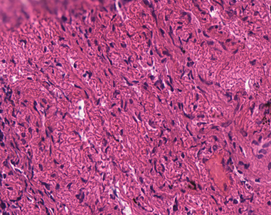
Tumor epithelial tissue: no
Tumor-associated stroma tissue: yes
Normal tissue: no